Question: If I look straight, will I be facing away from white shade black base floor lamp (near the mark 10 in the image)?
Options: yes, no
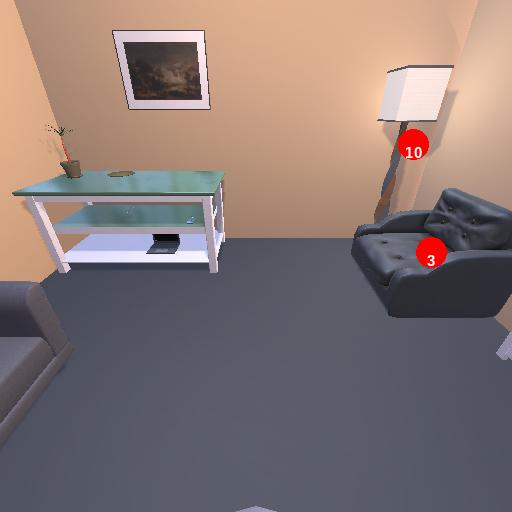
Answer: yes